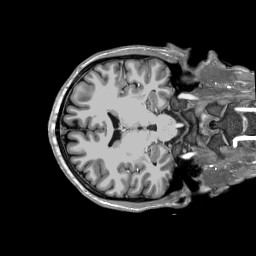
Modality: T1w
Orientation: axial